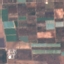
Land use / land cover class: PermanentCrop